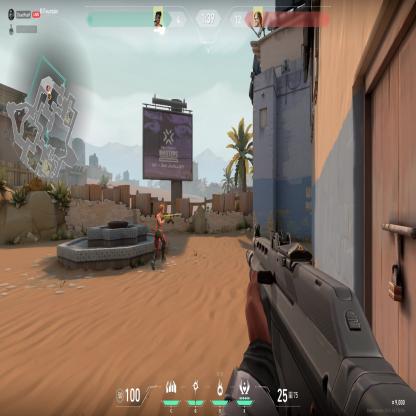
Label: enemy